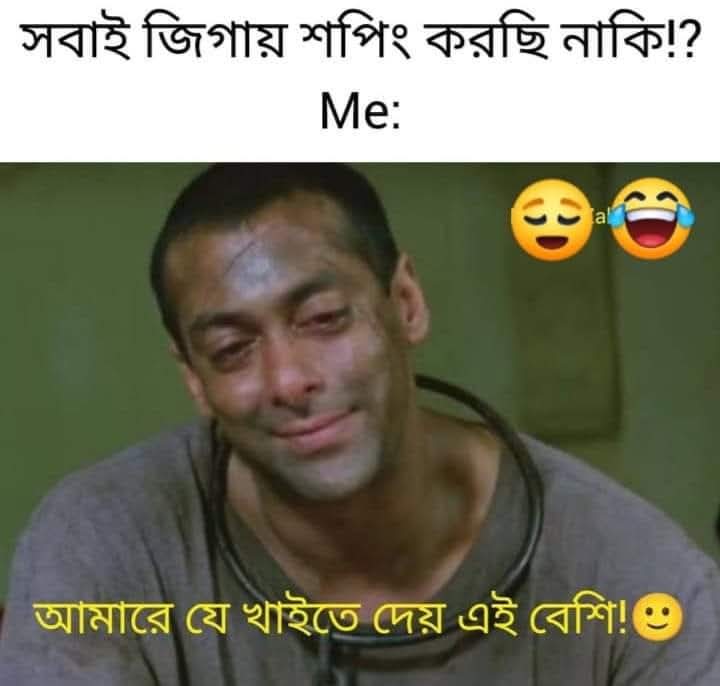
Text: সবাই জিগায় শপিং করছি নাকি!?
Me:
আমারে যে খাইতে দেয় এই বেশি!
Label: Non Hate